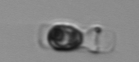
Label: Guinardia_delicatula_TAG_internal_parasite